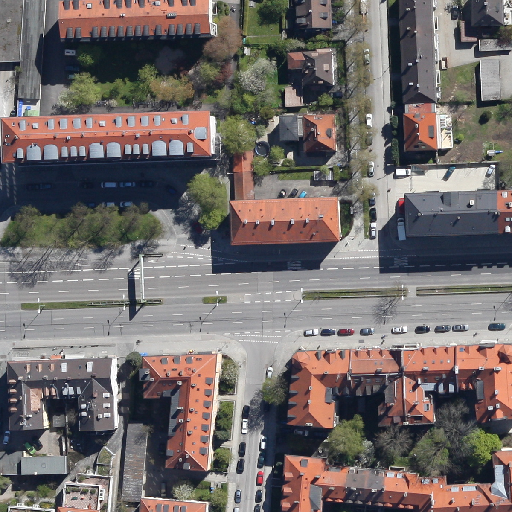
Referring expression: van